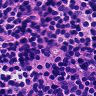
Metastatic tissue present: no